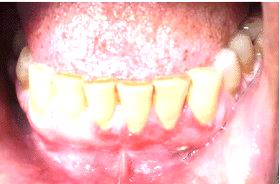
Condition: Gingivitis